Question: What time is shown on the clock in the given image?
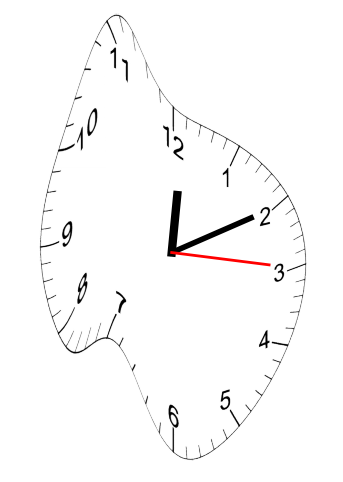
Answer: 12:10:15